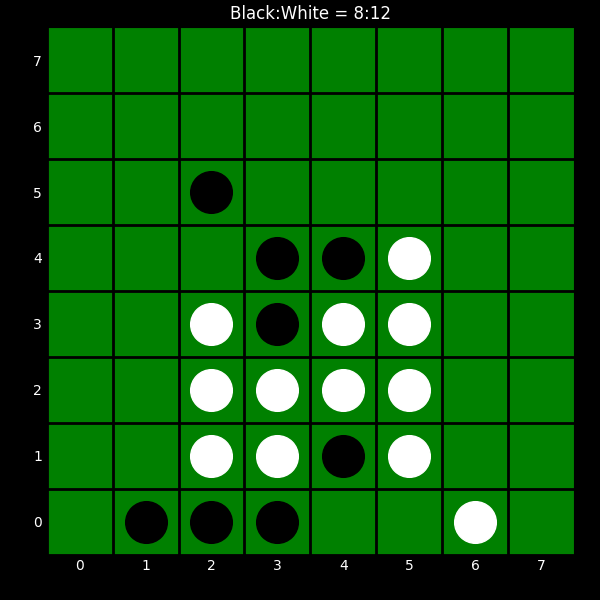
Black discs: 8
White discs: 12